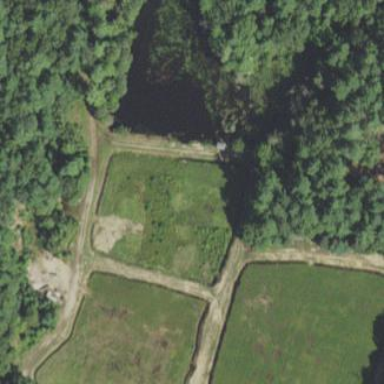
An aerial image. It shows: Farmland next to wetland area.